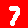
Digit: 7